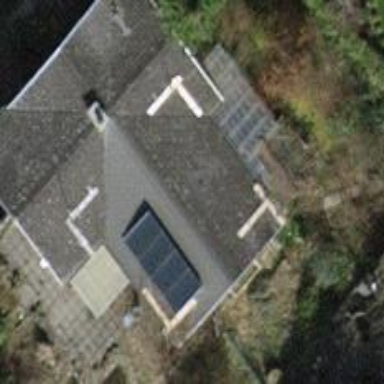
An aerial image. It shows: Small solar photovoltaic panel installation on rooftop. It consists of 49 solar modules generating electricity.